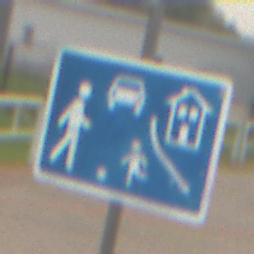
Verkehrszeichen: BeginnVerkehrsberuhigterBereich
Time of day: MorningAfternoon
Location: Outdoor (Suburban)
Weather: Overcast
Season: NotSpecified
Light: Natural